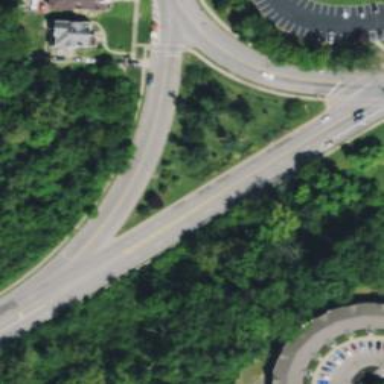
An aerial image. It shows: Tertiary link road.